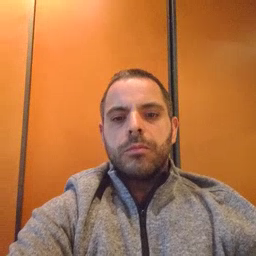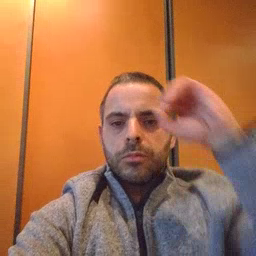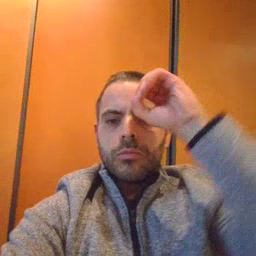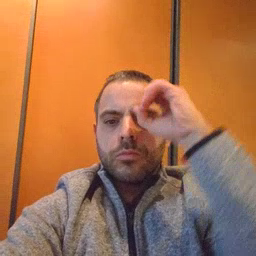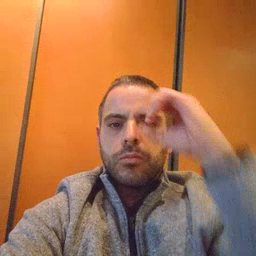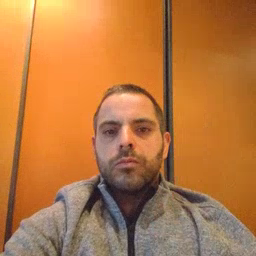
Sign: owl